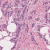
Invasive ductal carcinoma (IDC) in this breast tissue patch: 1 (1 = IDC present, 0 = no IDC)